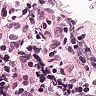
Metastatic tissue present: no